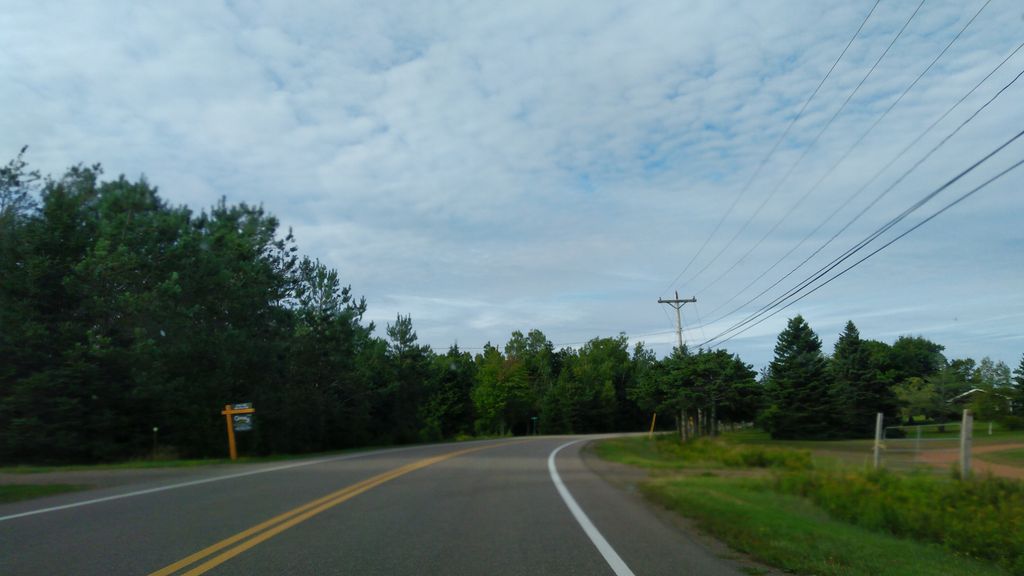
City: charlottetown